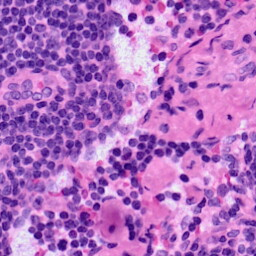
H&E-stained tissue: LymphNode